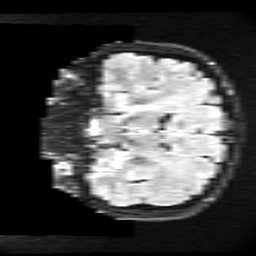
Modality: FLAIR
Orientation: coronal
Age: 39
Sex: male
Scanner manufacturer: ge
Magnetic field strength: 3 T
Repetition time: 11 s
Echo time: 0.1497 s